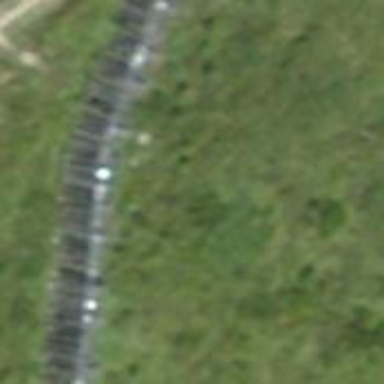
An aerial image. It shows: Avalanche protection fence.